Frequency: 60000
Velocity: 0,186
Power: 10,3
Pulse duration: 0,0000001
Pass count: 1
Magnification: 10
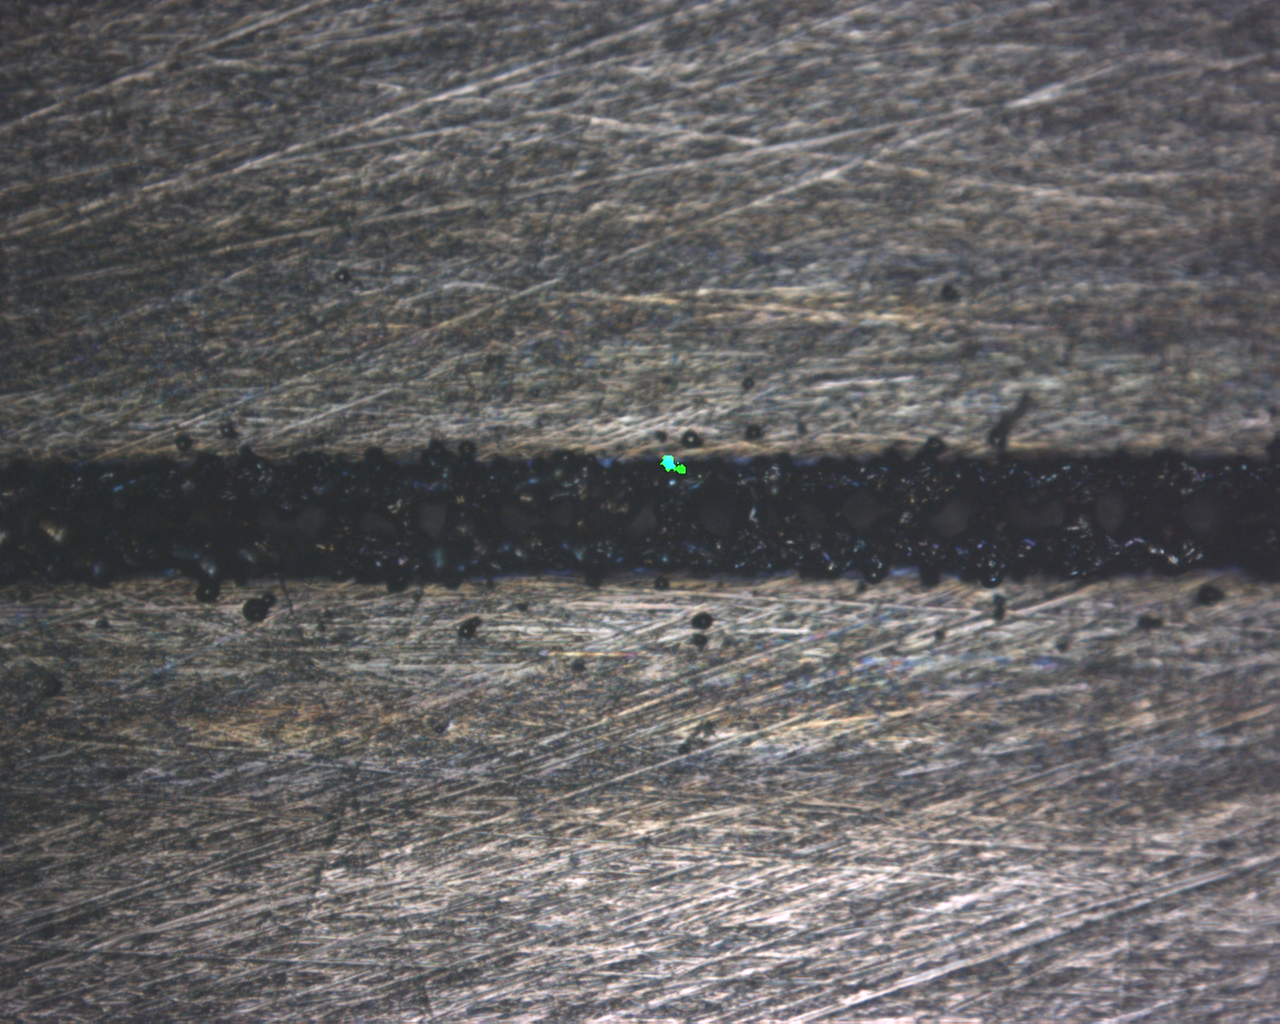
Measured width: 143.496
Other width: 58.263